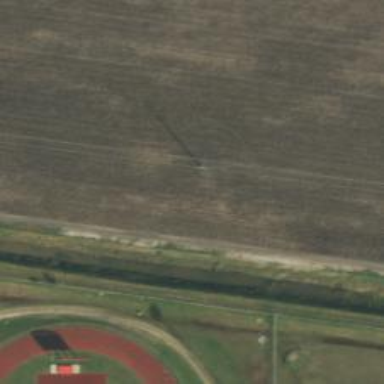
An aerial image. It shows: Power tower.